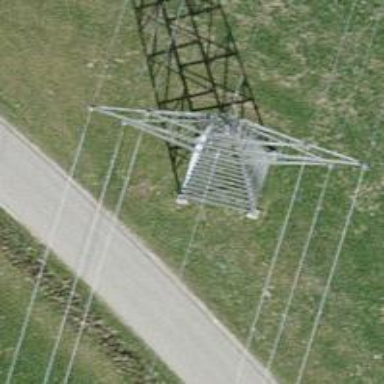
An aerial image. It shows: Towering power structure.